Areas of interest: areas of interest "Guanglu Lane · Wenting Li"
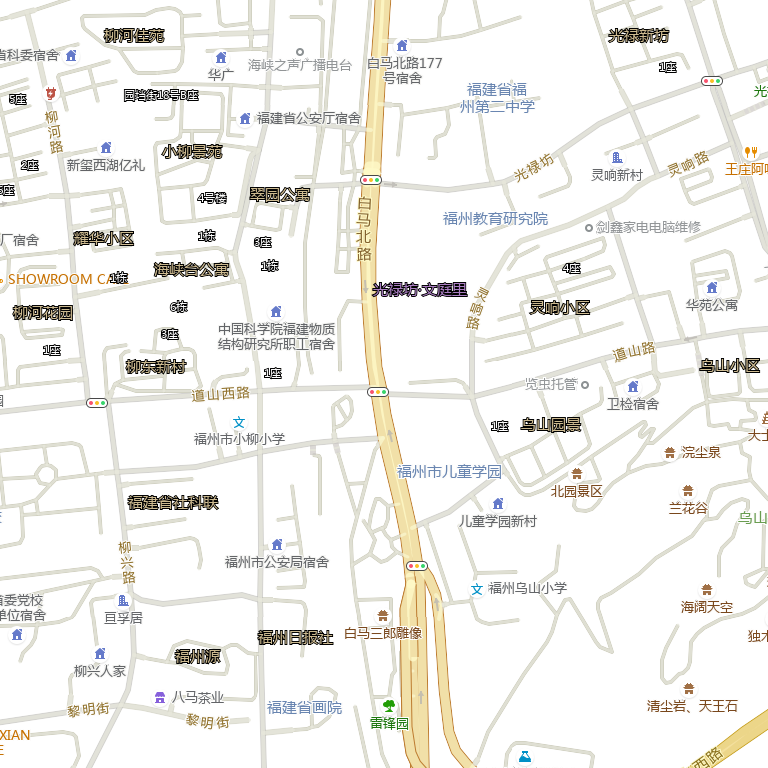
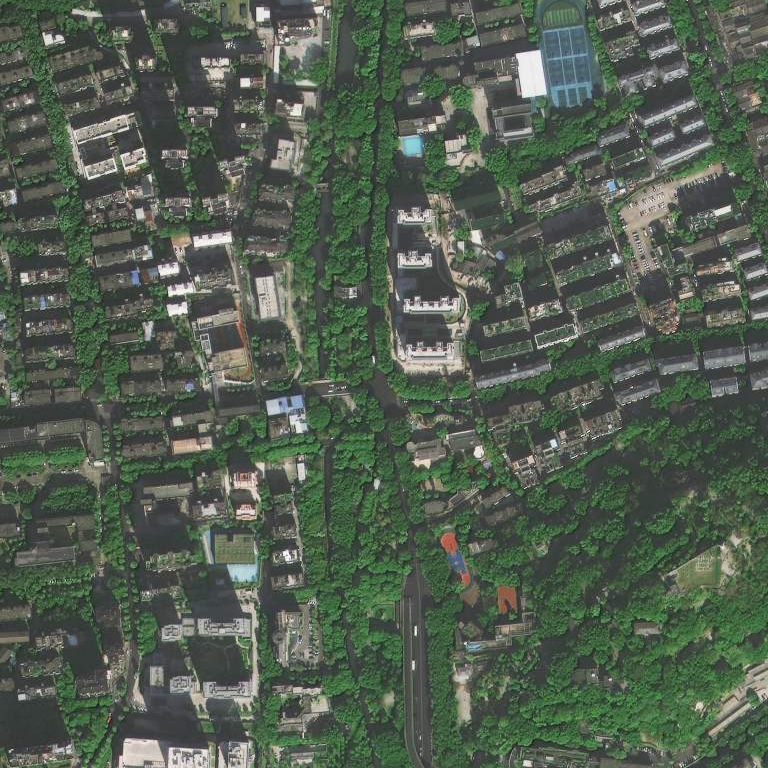